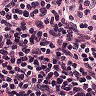
Metastatic tissue present: no